Interaction volume radius: 10 \u00c5
Interaction volume height: 30 \u00c5
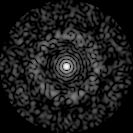
Disorder parameter: 0.8393